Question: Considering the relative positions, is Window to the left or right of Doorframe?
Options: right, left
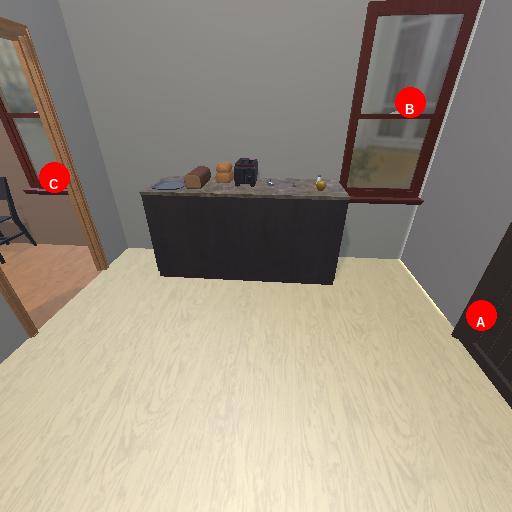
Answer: right